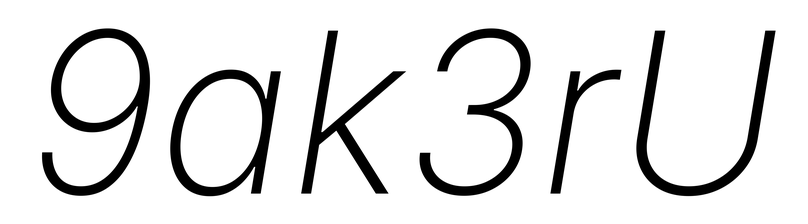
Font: Inter-Italic_ExtraLight_Italic